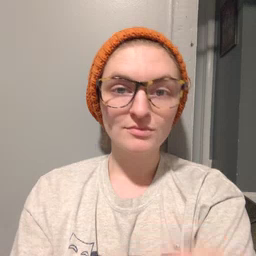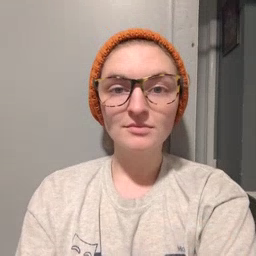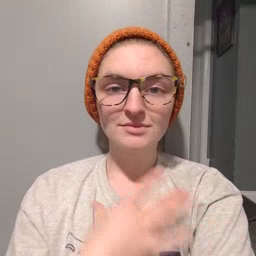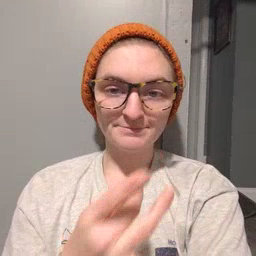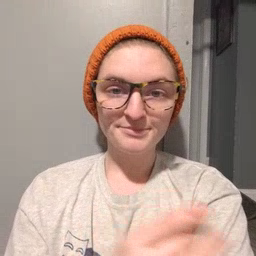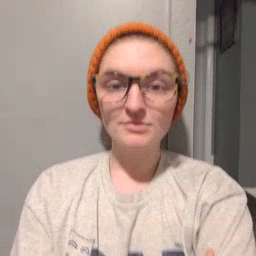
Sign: like